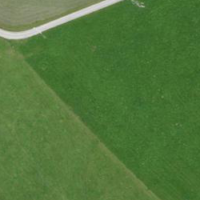
EUNIS habitat code: 24
Species observed at this site:
Motacilla alba